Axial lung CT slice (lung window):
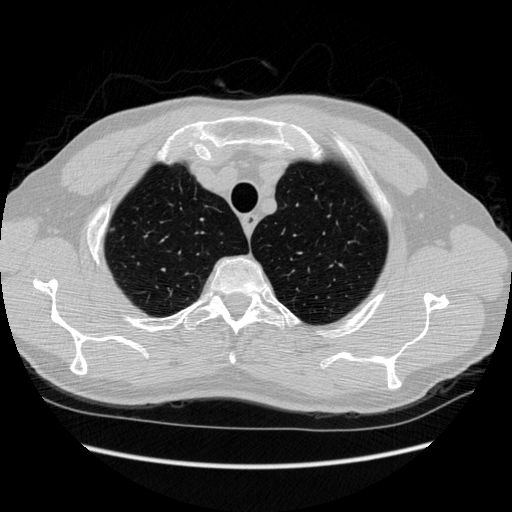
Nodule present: no